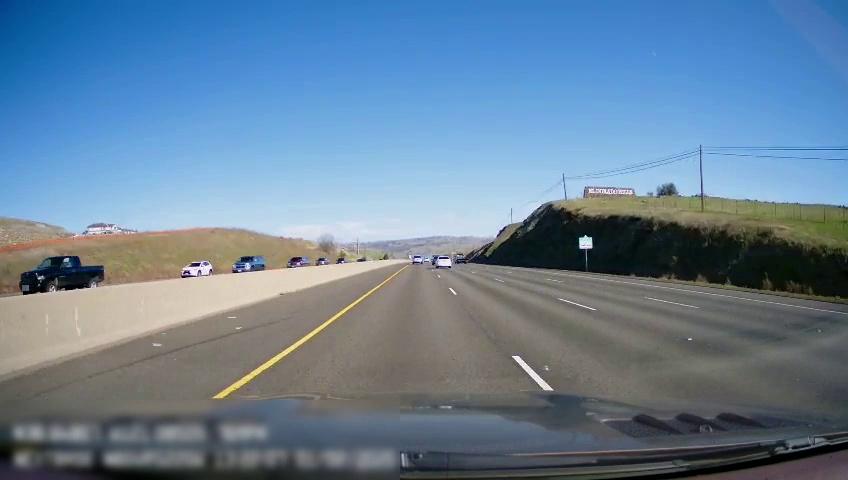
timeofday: Day
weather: Sunny
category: Drivable Space
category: Vehicles | SUV
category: Vehicles | Truck
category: Vehicles | SUV
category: Vehicles | Car
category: Vehicles | SUV
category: Vehicles | SUV
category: Vehicles | Car
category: Vehicles | Other LV
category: Lanes | Current Lane
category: Lanes | Current Lane
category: Lanes | Alternate Lane
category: Lanes | Alternate Lane
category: Lanes | Alternate Lane